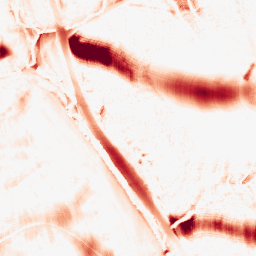
Category: morphological
Decomposition family: morphological_ellipse
Decomposition parameters: operation: opening
width: 50
height: 30
Upsampling method: bicubic_3x
Upsampling parameters: scale: 3
Upsampling scale: 3